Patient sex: F
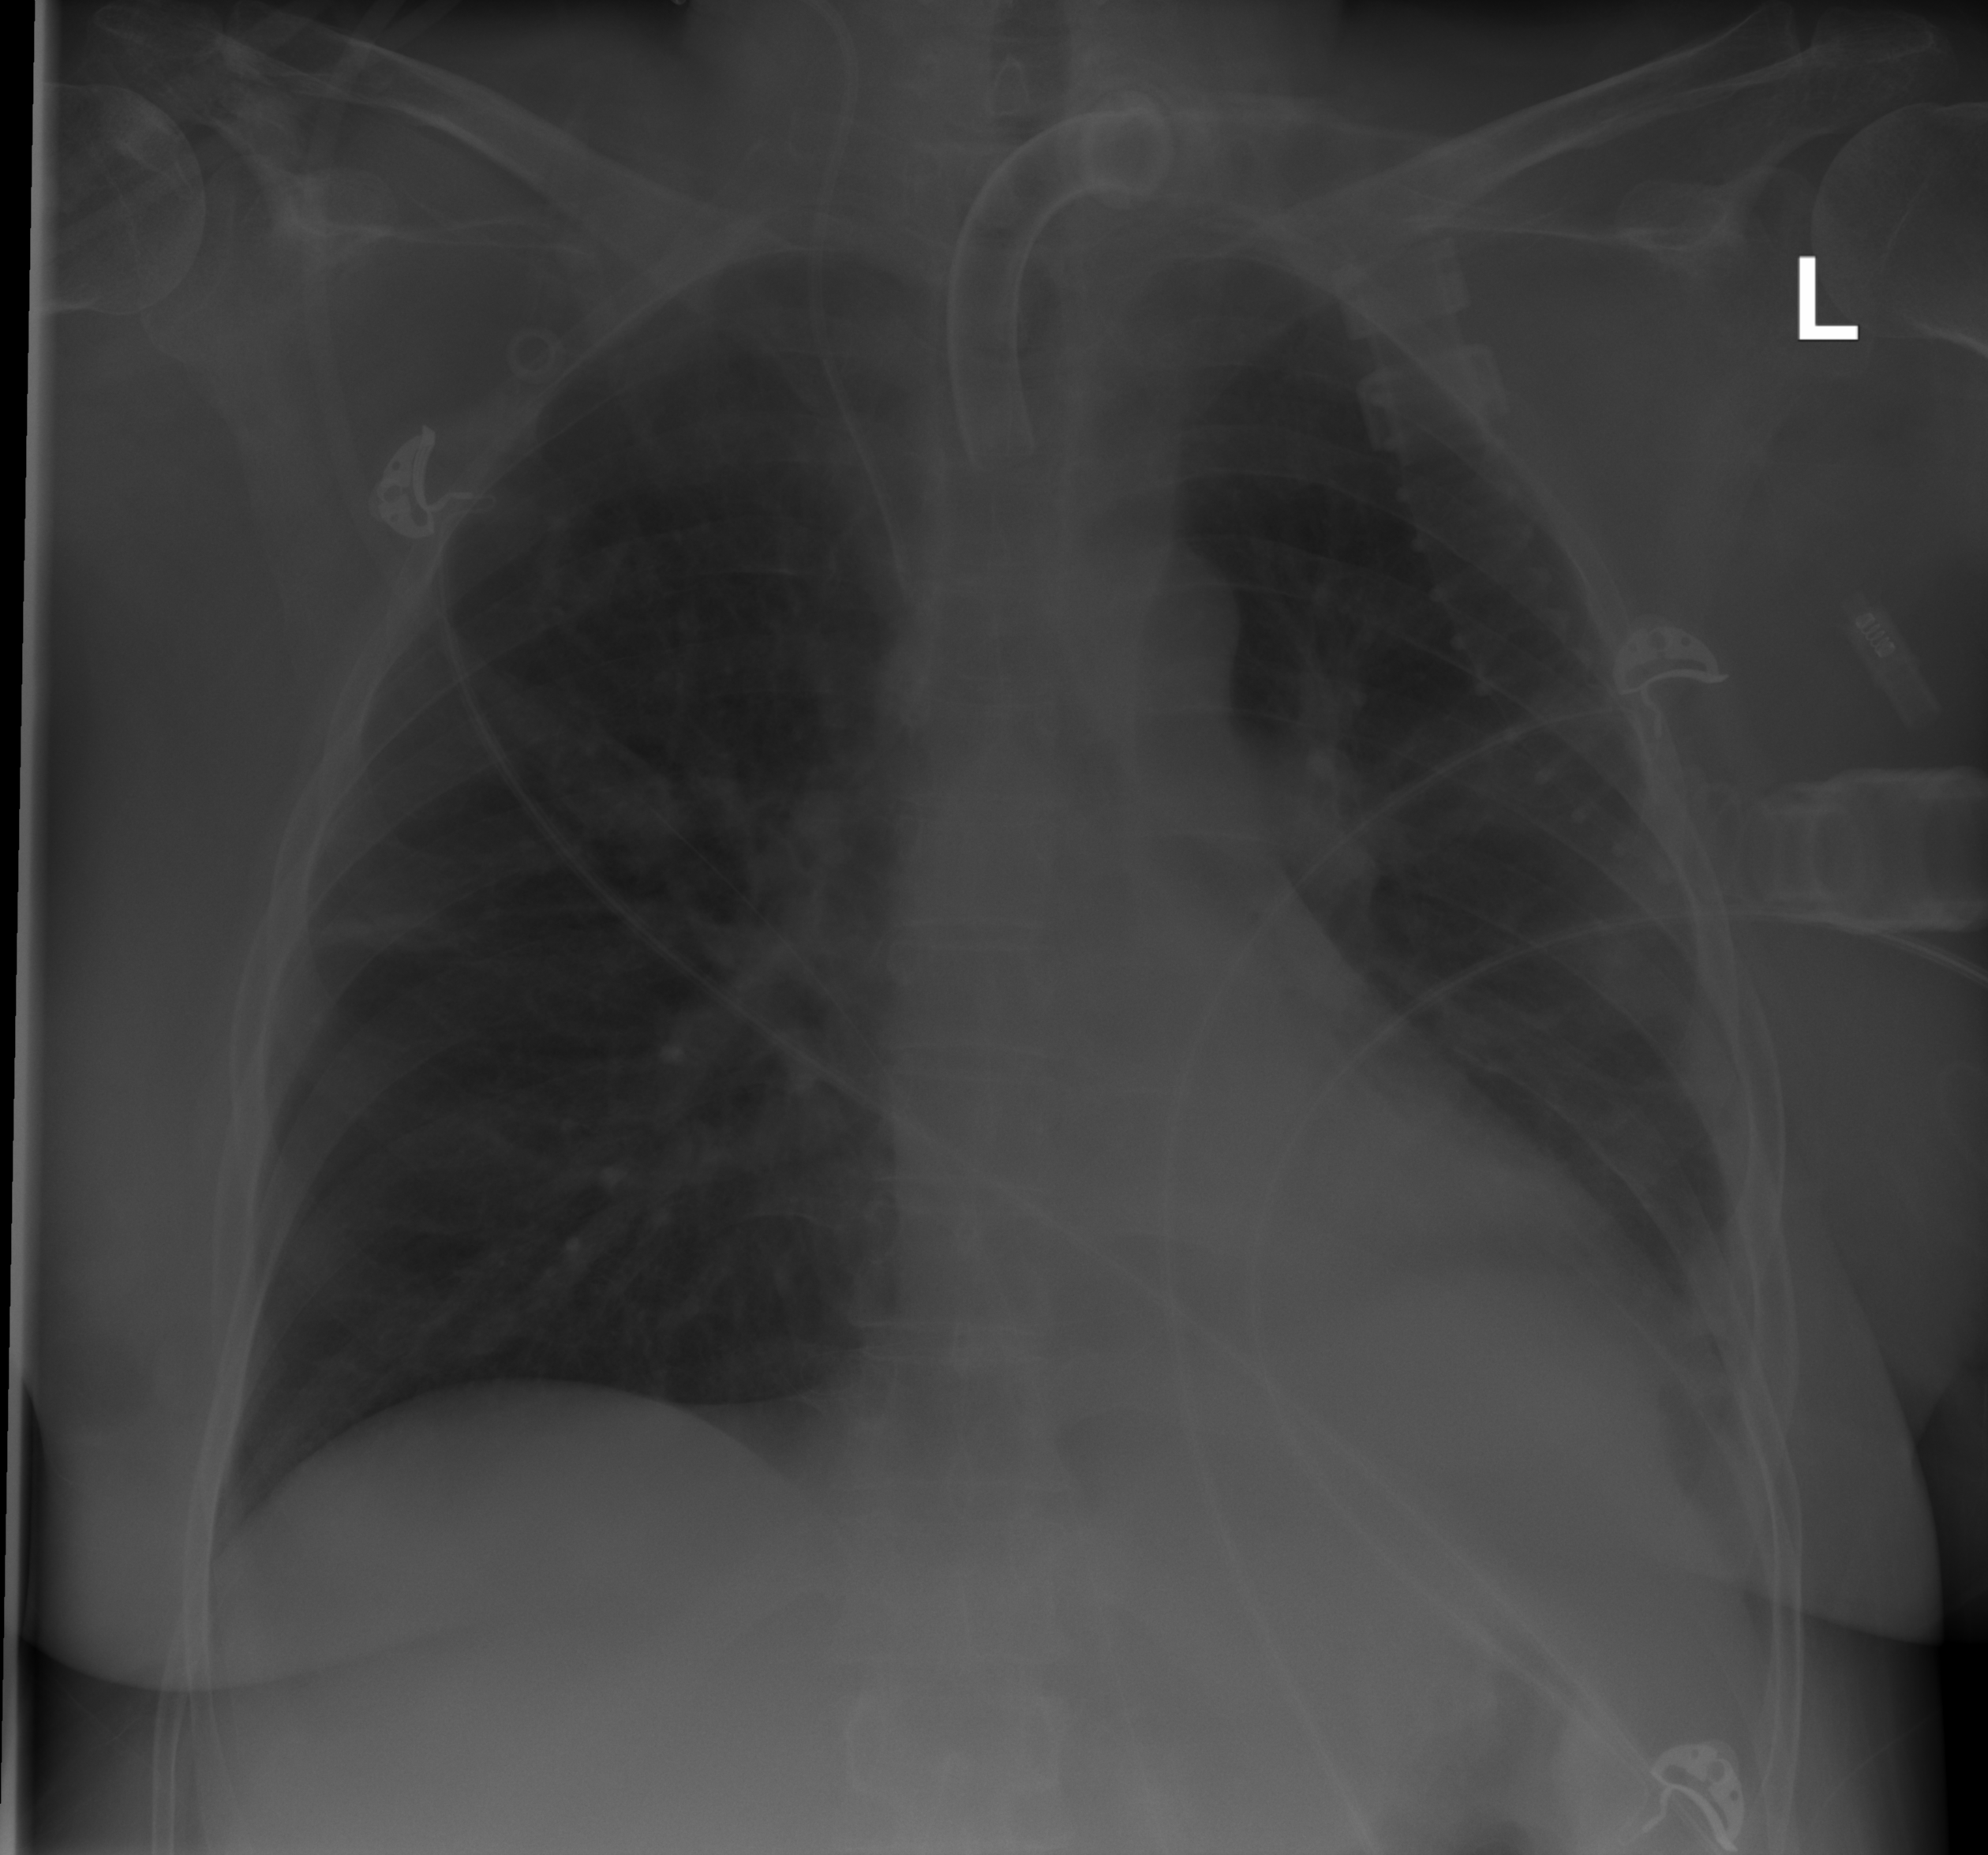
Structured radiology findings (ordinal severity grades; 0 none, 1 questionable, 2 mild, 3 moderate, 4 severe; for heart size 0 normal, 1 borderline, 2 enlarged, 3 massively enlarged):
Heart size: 1
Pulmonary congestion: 0
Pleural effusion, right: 0
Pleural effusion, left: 2
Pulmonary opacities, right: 0
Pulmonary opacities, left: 0
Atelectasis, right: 0
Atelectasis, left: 3